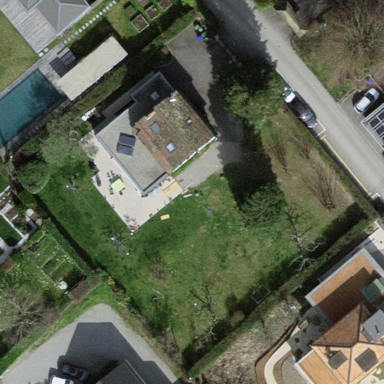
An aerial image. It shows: Garden surrounded by fence.